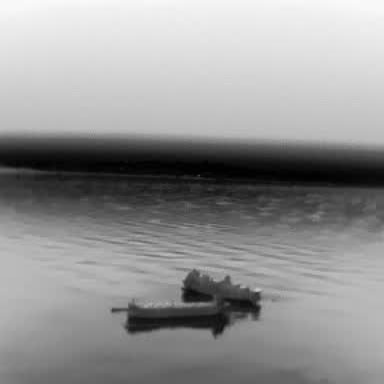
There is a liner in the infrared image.